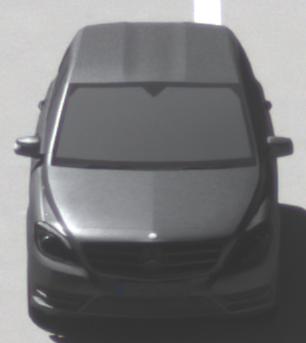
Make: Mercedes-Benz
Model: B 180 BlueEFFICIENCY
Detailed model: B-Class (246)
Model produced from: 2011/11
Model produced until: 2012/10
Doors: 5
Color: gray
Road condition: dry road
Daytime: morning or afternoon
Contrast: high contrast